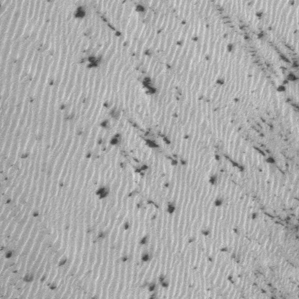
Label: frost